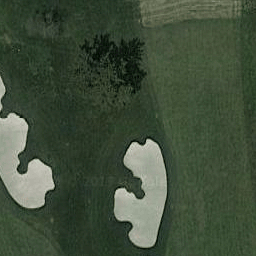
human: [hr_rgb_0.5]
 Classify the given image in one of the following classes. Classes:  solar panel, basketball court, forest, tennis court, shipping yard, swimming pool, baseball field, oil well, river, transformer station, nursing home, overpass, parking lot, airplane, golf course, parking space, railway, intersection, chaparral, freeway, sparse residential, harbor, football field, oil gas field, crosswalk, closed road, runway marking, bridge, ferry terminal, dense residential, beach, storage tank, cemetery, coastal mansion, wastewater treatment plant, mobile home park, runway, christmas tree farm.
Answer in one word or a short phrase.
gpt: golf course